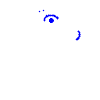
Particle: pion